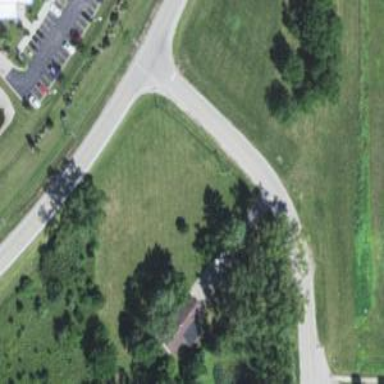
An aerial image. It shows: Driveway.